Field crop: maize
Growth stage: 1
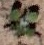
Species: chenopodium